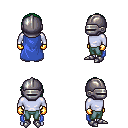
a pixel art fantasy rpg character, male body template, dark elf, purple skin, blue cape, teal pants, green bangs hairstyle, metal helm, gold gloves, metal boots, four views (front, back, left, right), 2x2 character sprite sheet, small pixel art, hard edges, no anti-aliasing